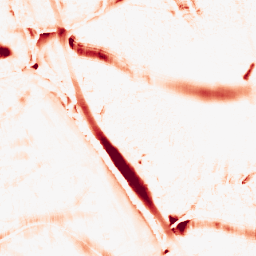
Category: morphological
Decomposition family: morphological_ellipse
Decomposition parameters: operation: opening
width: 30
height: 20
Upsampling method: linear_exact
Upsampling parameters: scale: 4
Upsampling scale: 4